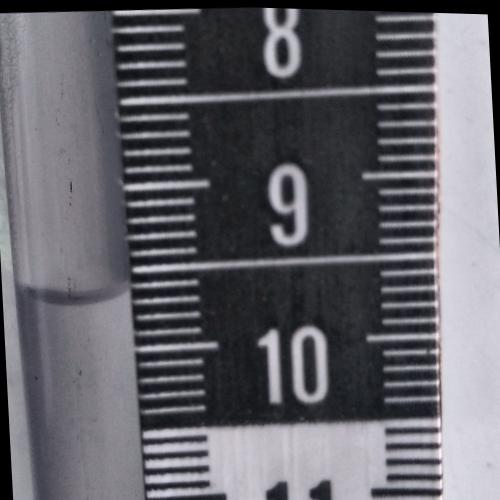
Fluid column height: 9.6 cm